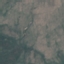
Land use / land cover: HerbaceousVegetation